Question: I have a simple iPad app with MasterviewController with a tableview and and a DetailViewController containing a UIWebView. Then i dragged and dropped a SplitViewController in my Storyboard, connected it with my Master and Detail controllers. In MasterViewController i am using the following:
'''
- (void) awakeFromNib
{
self.splitViewController.delegate = self;
}
- (BOOL) splitViewController:(UISplitViewController *)svc shouldHideViewController:(UIViewController *)vc inOrientation:(UIInterfaceOrientation)orientation
{
return NO;
}
'''
It currently looks like the following:

Everything is working great.
I have found some questions related to this problem but they are not creating the SplitView as simply as i am by just dragging it in the Storyboard and writing few lines of code, So don't mark it as duplicate or something like that.
NOTE: Kindly do not suggest using MGSplitViewController or any other third party library. Thanks in advance.
The MasterViewController is embedded inside a navigation controller. While DetailViewController has a top bar manually added on it because it looses the navigation bar at top when the whole things is added in the SplitView. What i know is that i can create an IBAction button on the top bar of DetailView but dont know how to trigger the hide and unhide functionality.
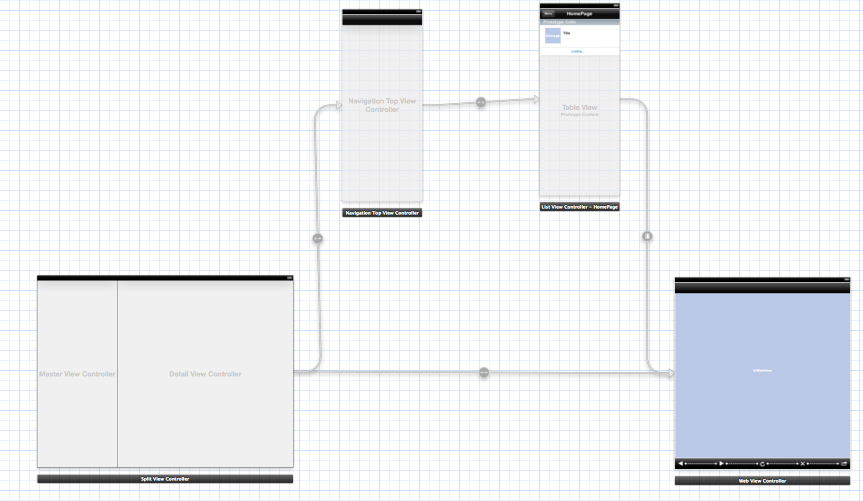
Answer: I do it like this in the master view controller (TableController):
'''
#import "TableController.h"
#import "ViewController.h"
@interface TableController ()
@property (strong, nonatomic) NSArray * theData;
@property (strong, nonatomic) UIViewController * detailVC;
@end
@implementation TableController
-(void)awakeFromNib {
self.splitViewController.delegate = self;
self.detailVC = self.splitViewController.viewControllers[1];
}
-(void)splitViewController:(UISplitViewController *)svc willShowViewController:(UIViewController *)aViewController invalidatingBarButtonItem:(UIBarButtonItem *)barButtonItem {
NSMutableArray *itemArray = [self.detailVC.toolBar.items mutableCopy];
[itemArray removeObject:barButtonItem];
[self.detailVC.toolBar setItems:itemArray];
}
-(void)splitViewController:(UISplitViewController *)svc willHideViewController:(UIViewController *)aViewController withBarButtonItem:(UIBarButtonItem *)barButtonItem forPopoverController:(UIPopoverController *)pc {
barButtonItem.title = @"Master";
NSMutableArray *itemArray = [self.detailVC.toolBar.items mutableCopy];
if (! itemArray) {
itemArray = [NSMutableArray arrayWithObject:barButtonItem];
}else{
[itemArray insertObject:barButtonItem atIndex:0];
}
[self.detailVC.toolBar setItems:itemArray];
}
'''
I added a tool bar in IB to the detail controller, and gave it the IBOutlet, toolBar.